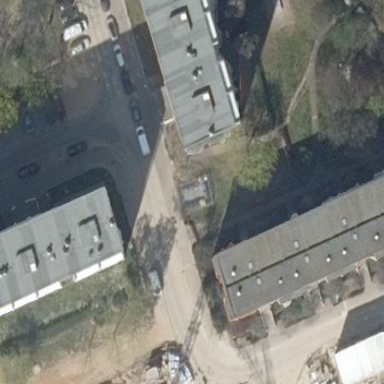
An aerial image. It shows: Flat-roofed residential building.